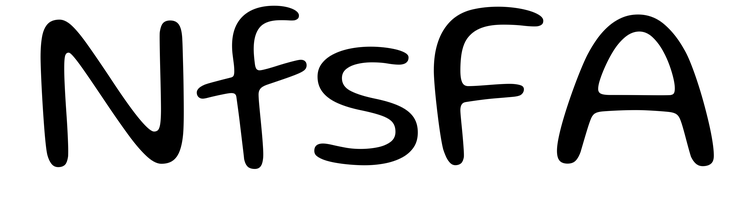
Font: Gluten_Light